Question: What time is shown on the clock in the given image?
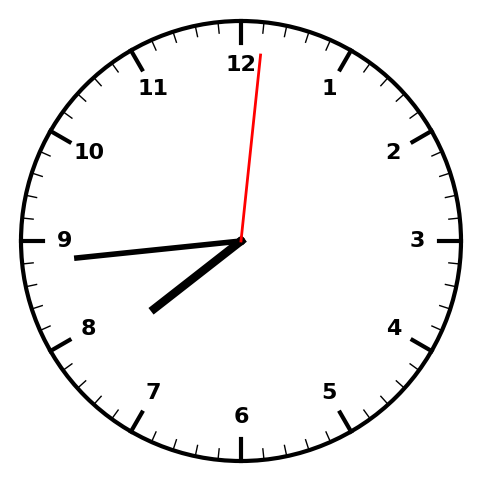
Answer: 07:44:01